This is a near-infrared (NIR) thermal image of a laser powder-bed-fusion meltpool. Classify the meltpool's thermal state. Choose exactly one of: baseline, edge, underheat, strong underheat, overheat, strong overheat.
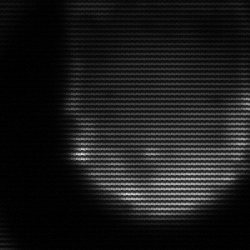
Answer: edge